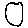
Label: circle